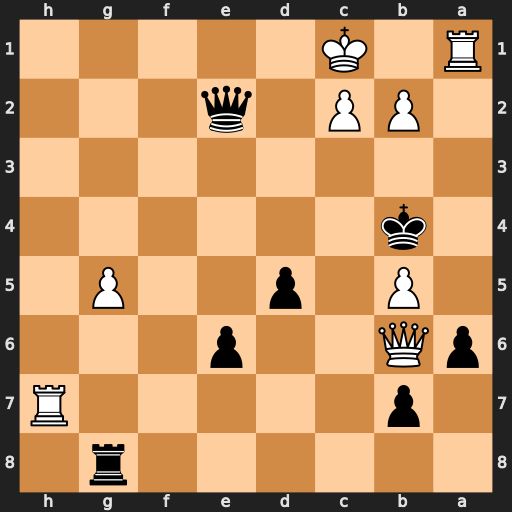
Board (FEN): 6r1/1p5R/pQ2p3/1P1p2P1/1k6/8/1PP1q3/R1K5
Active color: b
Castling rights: -
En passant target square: -
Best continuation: Qe1#